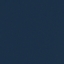
Label: SeaLake